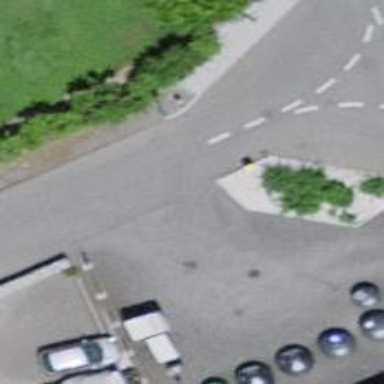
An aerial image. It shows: Post box is visible.